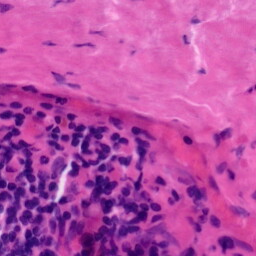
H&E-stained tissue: Tonsil